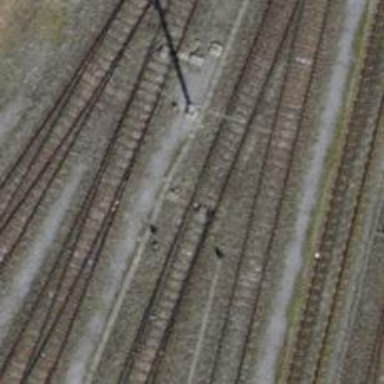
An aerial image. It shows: Railway yard with electrified tracks and single track.